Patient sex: F
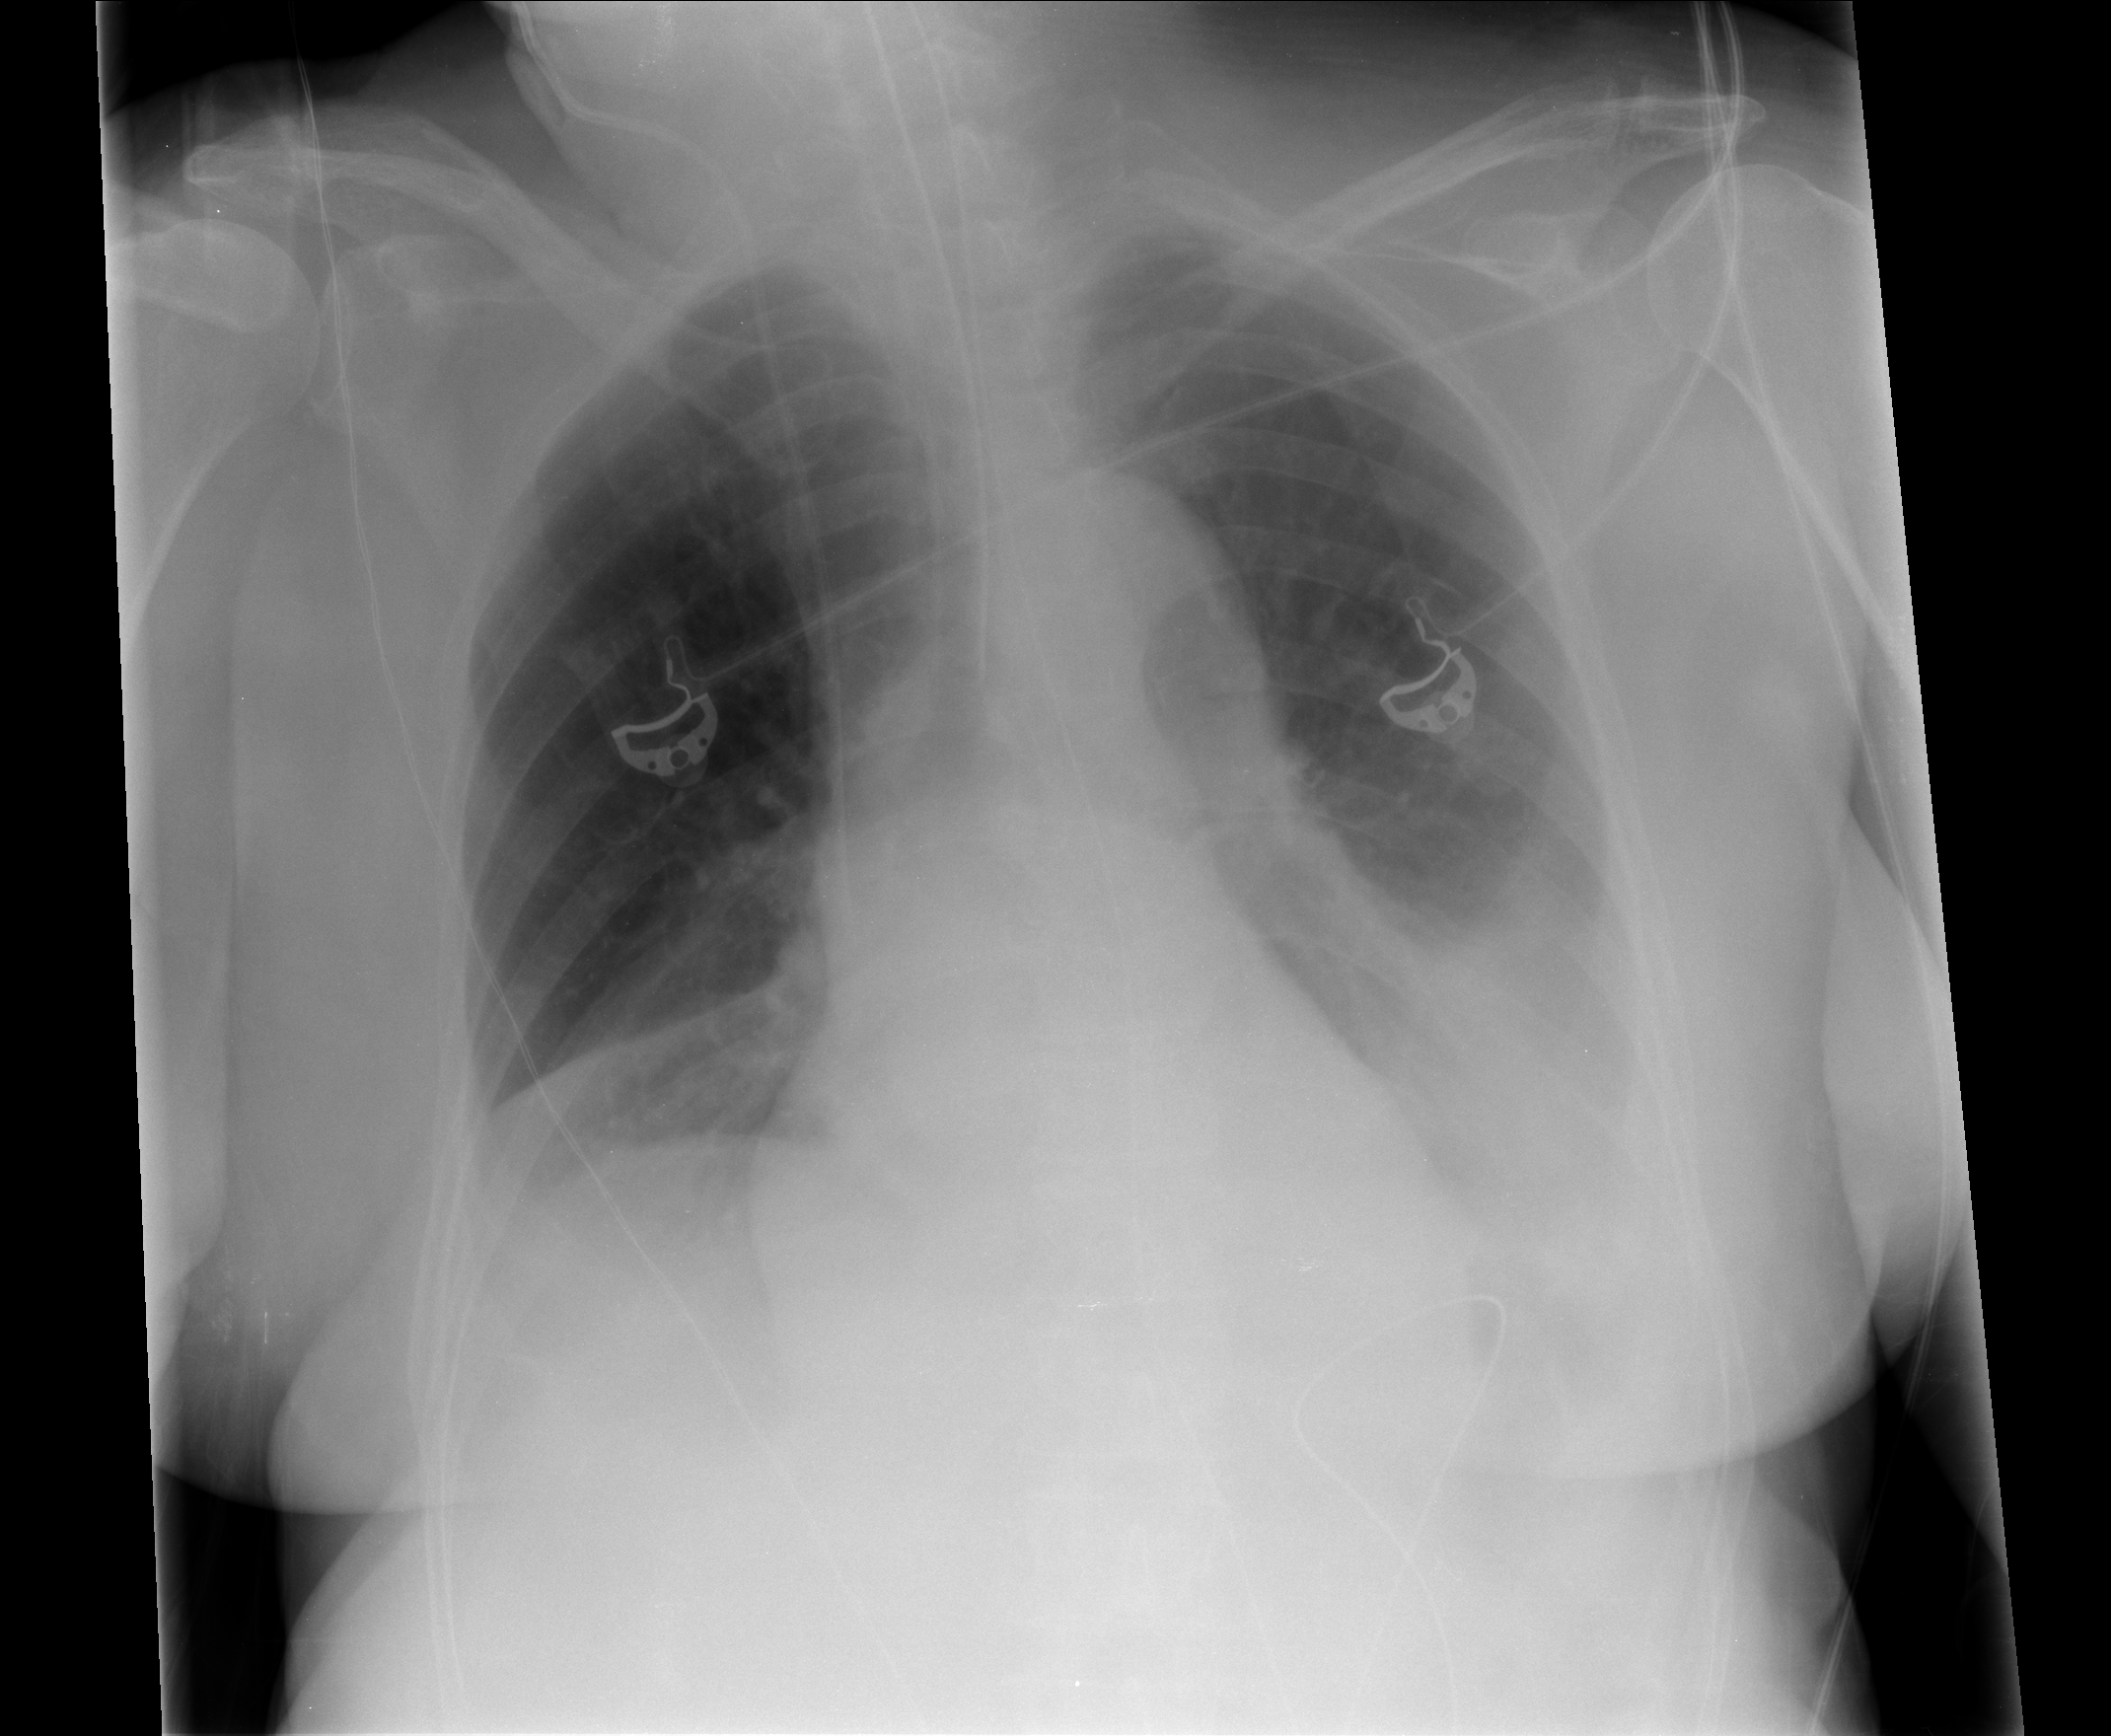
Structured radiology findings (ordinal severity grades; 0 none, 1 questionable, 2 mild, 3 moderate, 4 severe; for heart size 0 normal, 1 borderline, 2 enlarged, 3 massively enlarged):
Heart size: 0
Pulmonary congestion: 0
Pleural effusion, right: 1
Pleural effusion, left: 3
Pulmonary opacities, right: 0
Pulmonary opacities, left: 2
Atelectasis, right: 1
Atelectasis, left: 2